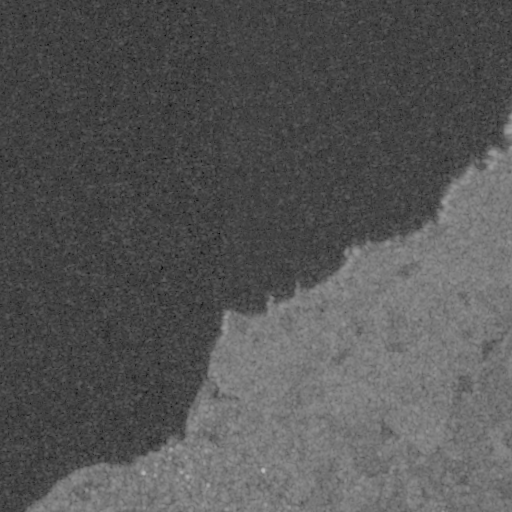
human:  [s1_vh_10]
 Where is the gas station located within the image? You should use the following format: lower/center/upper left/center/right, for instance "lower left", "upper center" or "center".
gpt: The gas station is located in the lower left of the image.
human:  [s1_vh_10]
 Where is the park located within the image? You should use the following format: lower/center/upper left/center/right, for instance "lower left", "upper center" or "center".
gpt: The park is located in the lower left of the image.
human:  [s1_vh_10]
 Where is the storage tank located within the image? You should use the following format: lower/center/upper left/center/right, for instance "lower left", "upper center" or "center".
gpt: The storage tank is located in the lower center of the image.
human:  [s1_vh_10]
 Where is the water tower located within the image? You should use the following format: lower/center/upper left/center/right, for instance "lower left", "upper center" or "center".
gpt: The water tower is located in the lower center of the image.
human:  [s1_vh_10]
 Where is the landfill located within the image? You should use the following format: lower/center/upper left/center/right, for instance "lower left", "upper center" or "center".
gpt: There is no landfill in the image.

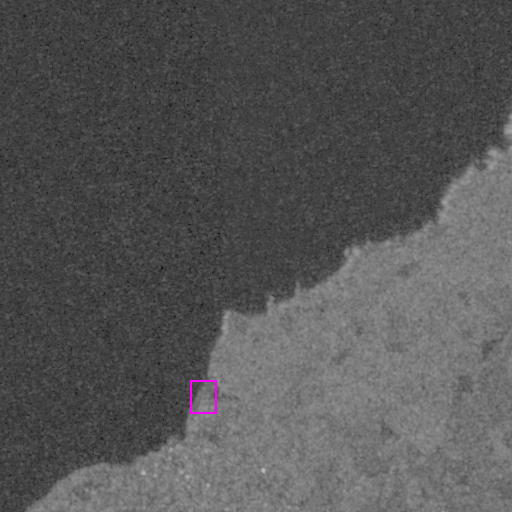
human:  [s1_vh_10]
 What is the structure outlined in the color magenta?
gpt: The structure outlined in magenta is a park.
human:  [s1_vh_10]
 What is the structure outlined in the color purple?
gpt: There is no purple outline.